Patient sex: F
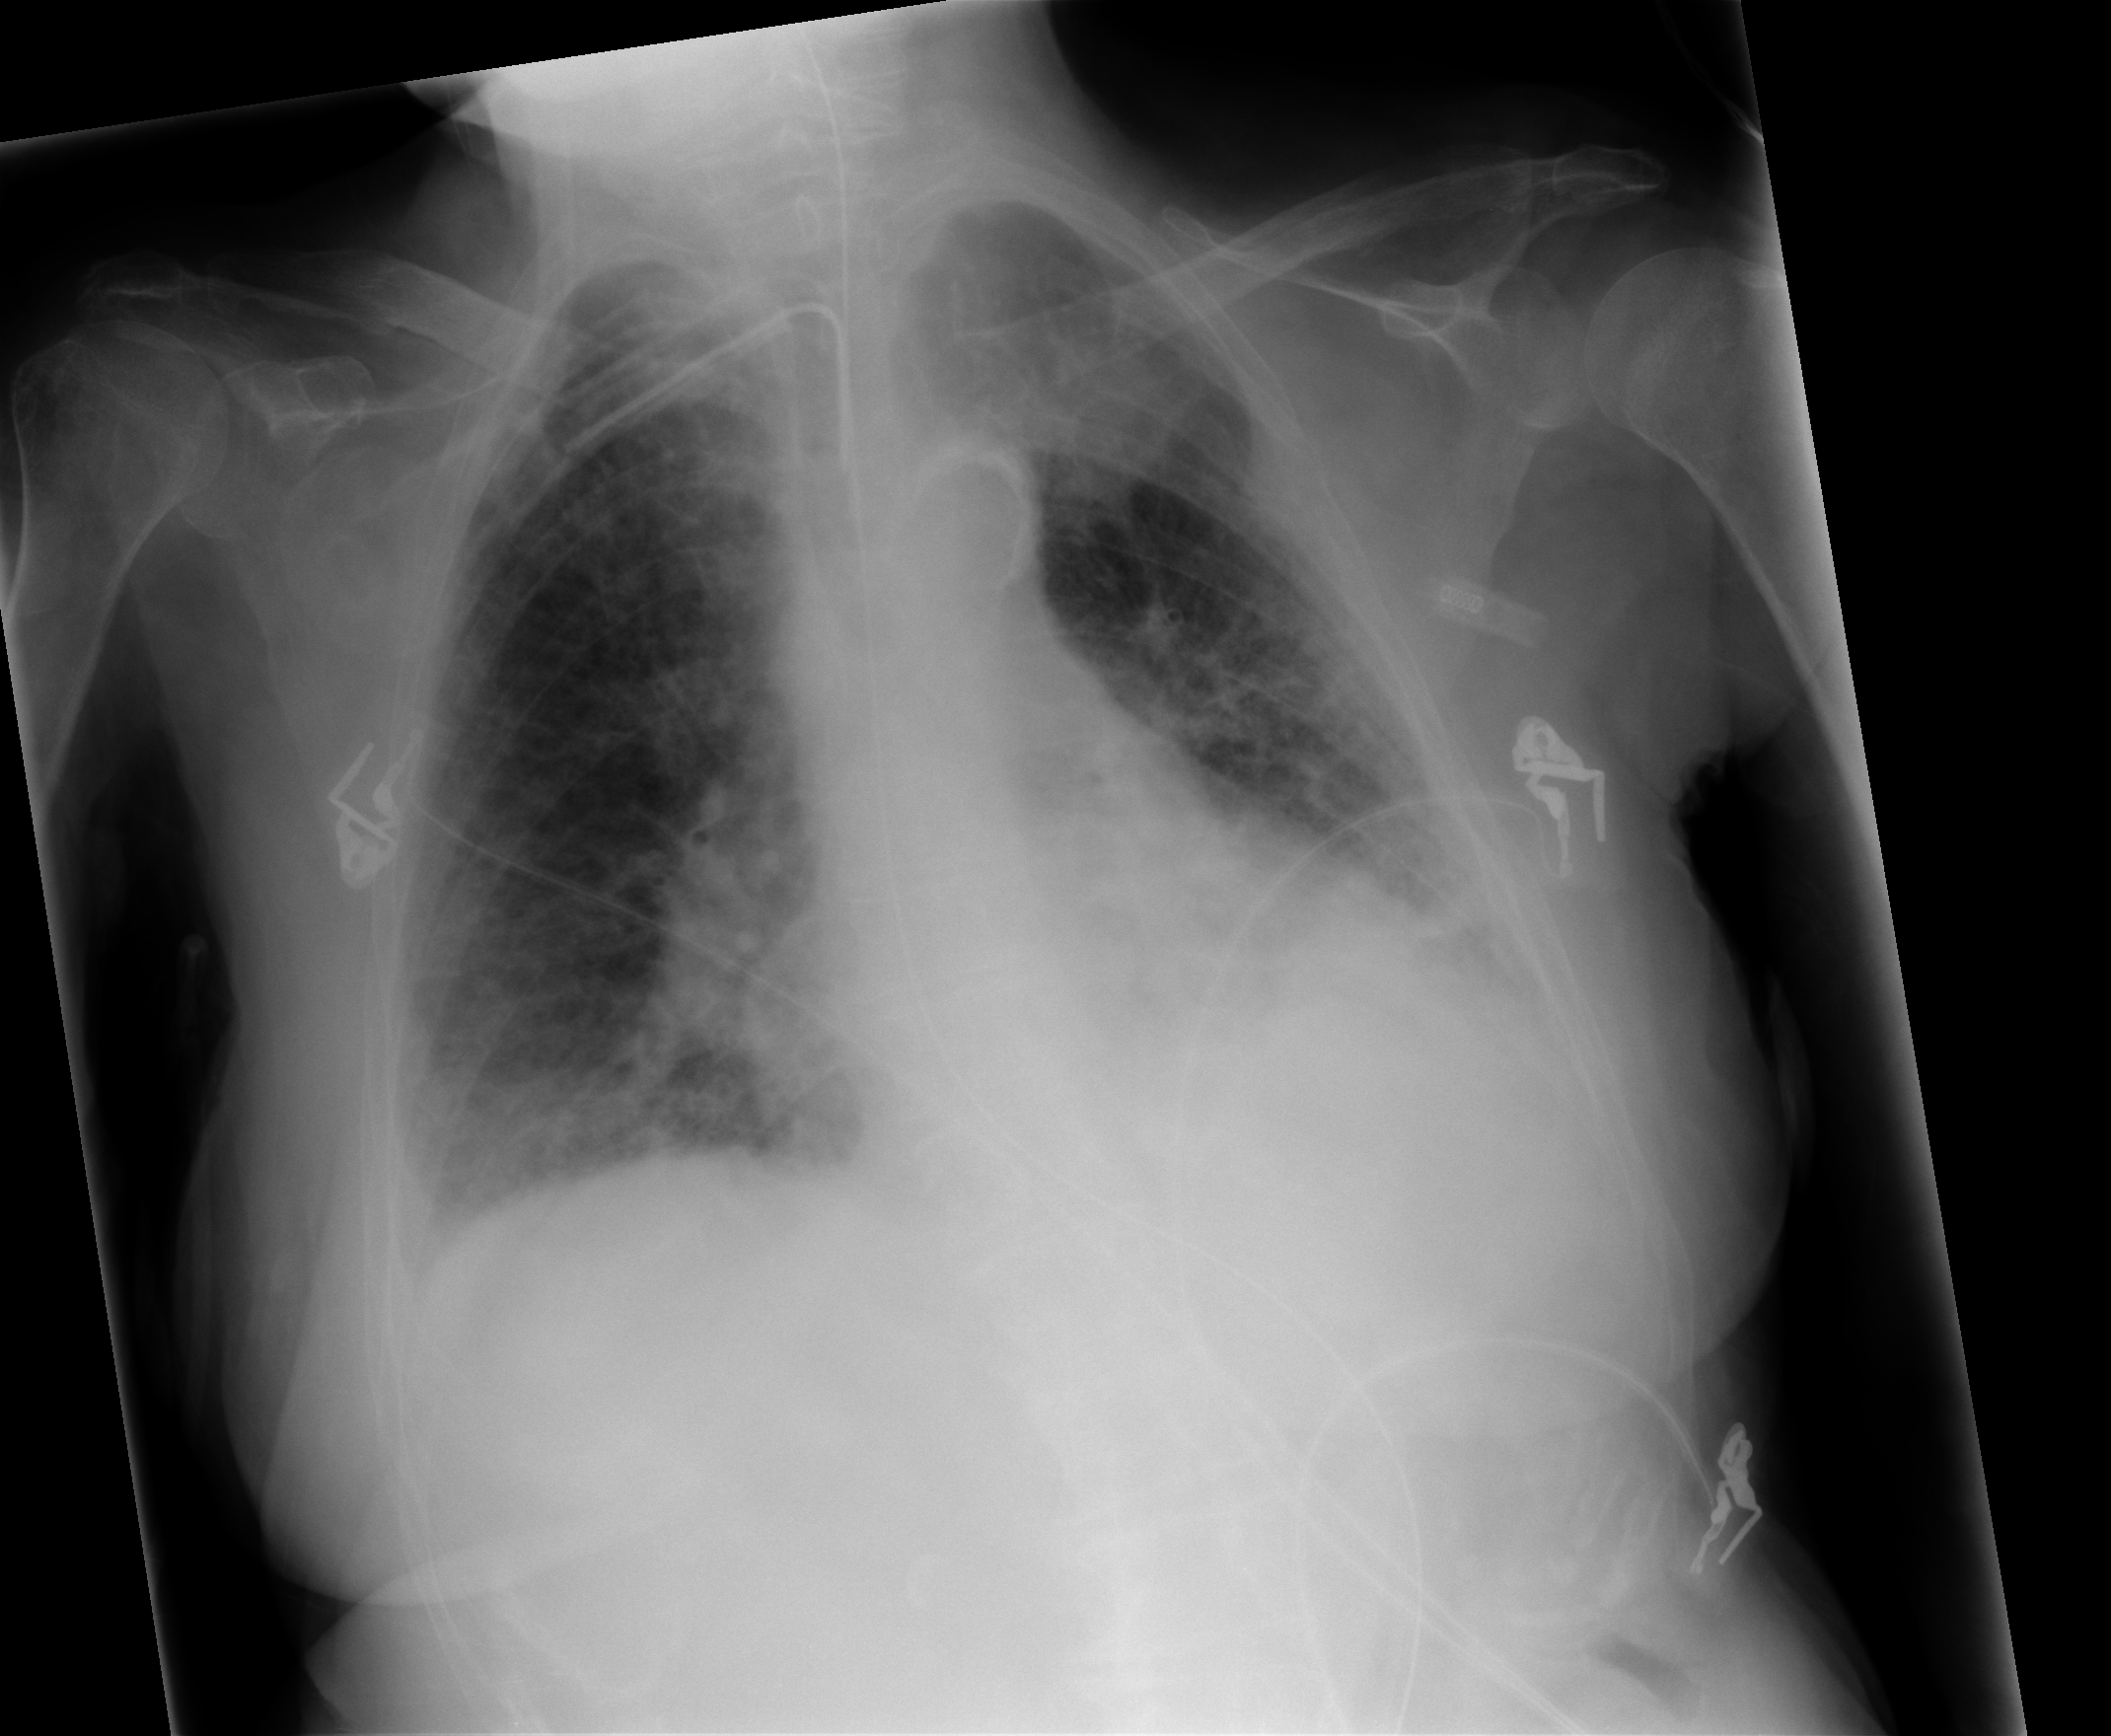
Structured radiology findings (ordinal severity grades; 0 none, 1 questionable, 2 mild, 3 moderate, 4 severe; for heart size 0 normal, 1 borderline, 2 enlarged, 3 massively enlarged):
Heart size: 2
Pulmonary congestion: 2
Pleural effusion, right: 0
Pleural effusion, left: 0
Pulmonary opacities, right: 0
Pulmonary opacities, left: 2
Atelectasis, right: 2
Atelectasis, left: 2